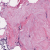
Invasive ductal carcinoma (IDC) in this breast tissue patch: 1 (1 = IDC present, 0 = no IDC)